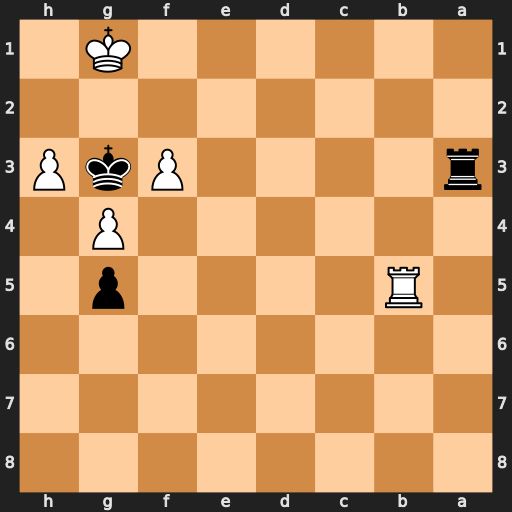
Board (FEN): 8/8/8/1R4p1/6P1/r4PkP/8/6K1
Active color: b
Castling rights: -
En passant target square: -
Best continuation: Ra1+ Rb1 Rxb1#